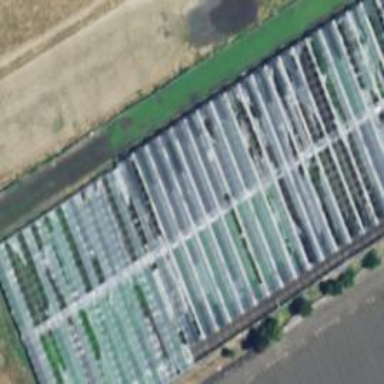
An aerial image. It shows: Greenhouse.